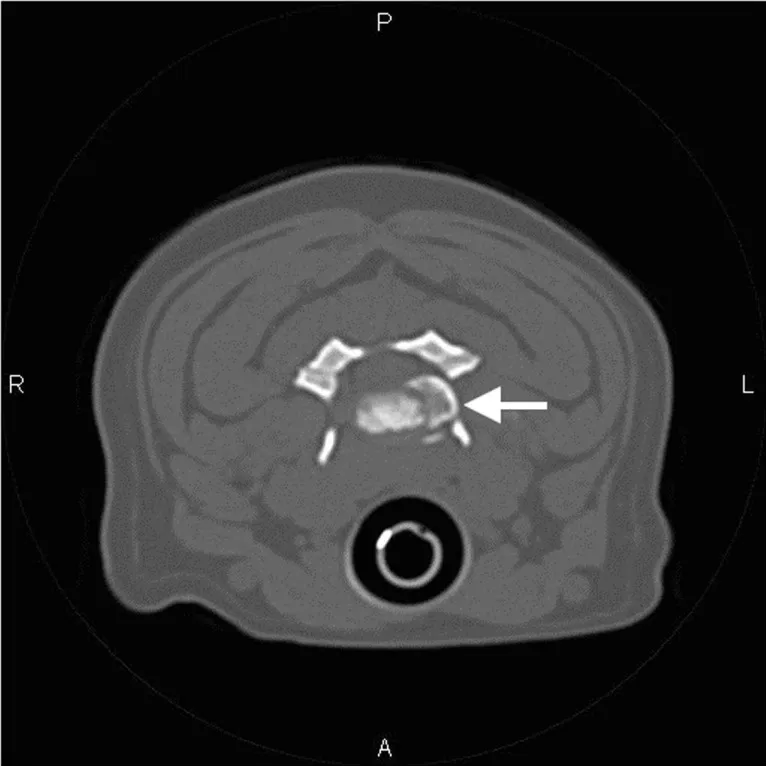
Transverse CT image of the cervical spine at the level of C3-C4 (Case 1). Mineral-attenuating material is apparent in the left intervertebral foramen (arrow). There is also mineralization of the nucleus pulposus that remains in situ.
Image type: radiology (ct)